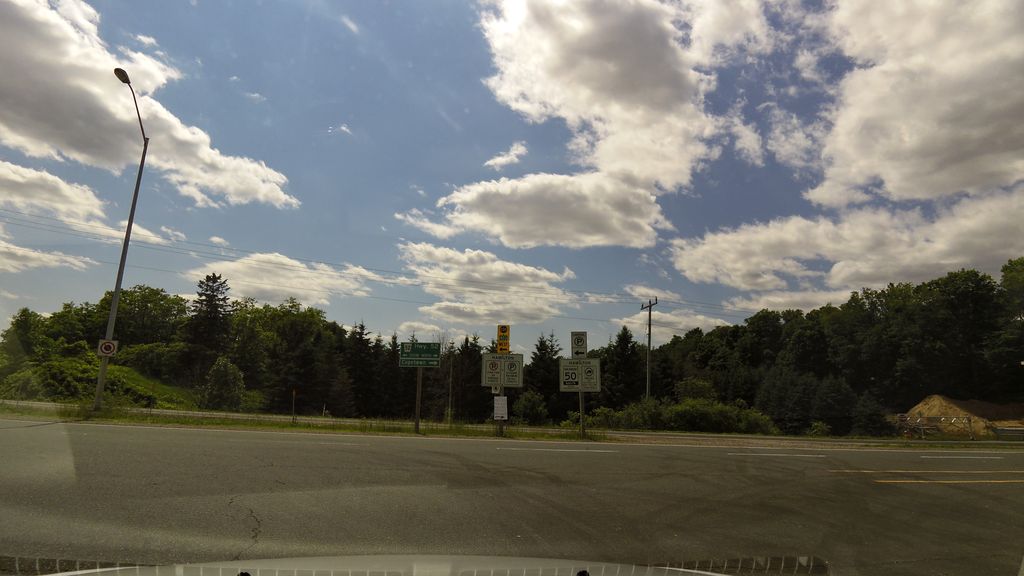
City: hamilton